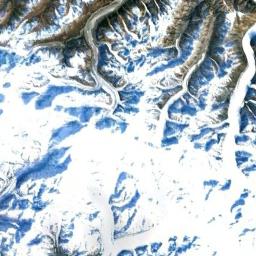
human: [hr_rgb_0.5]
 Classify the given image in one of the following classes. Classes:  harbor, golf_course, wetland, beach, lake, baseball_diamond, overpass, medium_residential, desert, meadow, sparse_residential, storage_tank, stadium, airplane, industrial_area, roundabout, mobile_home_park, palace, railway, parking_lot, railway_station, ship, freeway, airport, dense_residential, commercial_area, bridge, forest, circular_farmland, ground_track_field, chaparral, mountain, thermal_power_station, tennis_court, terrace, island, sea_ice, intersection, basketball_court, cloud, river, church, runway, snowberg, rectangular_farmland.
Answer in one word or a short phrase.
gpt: snowberg